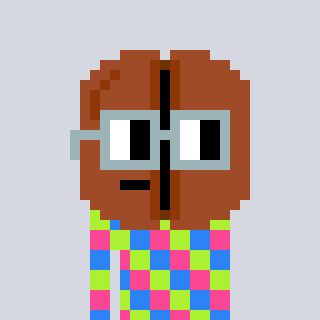
a pixel art character with square dark gray glasses, a coffeebean-shaped head and a orange-colored body on a cool background